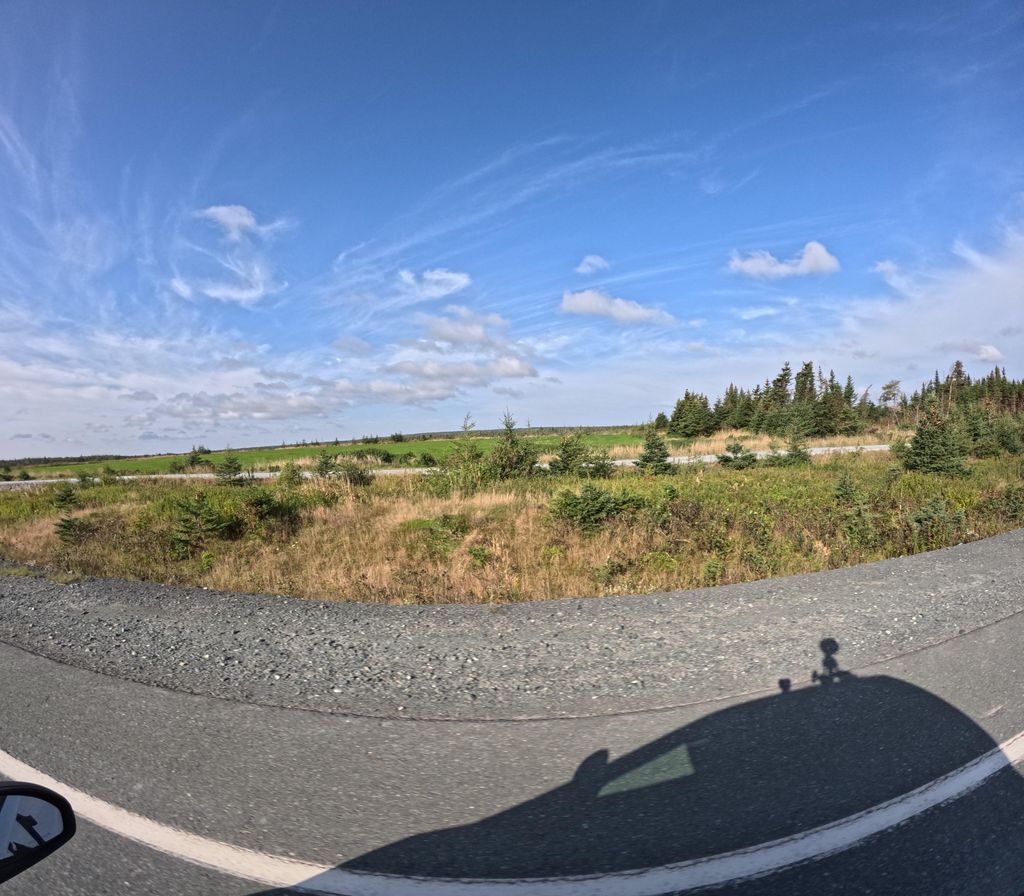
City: st_johns